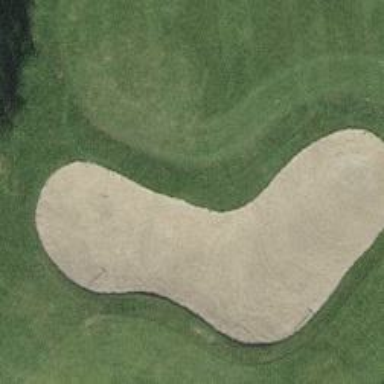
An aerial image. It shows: Golf bunker filled with sandy terrain.